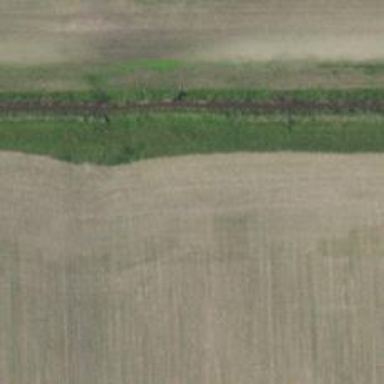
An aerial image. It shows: Abandoned railway.